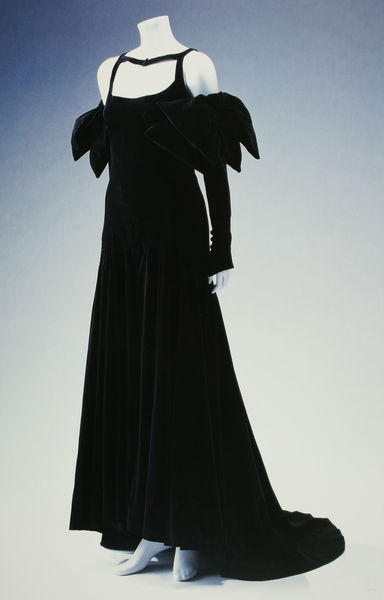
Titel: Abendkleid
Künstler: Jeanne Lanvin
Standort: Kyoto (Japan)
Institution: Kyoto Costume Institute
Schlagwörter: blau, flügel, hand, schatten, vogel, weiß, ausschnitt, kleid, schwarz, mode, falten, lang, samt, ärmel, saum, schleifen, dekollete, puffärmel, seide, schleppe, taille, füße, japan, abendkleid, fliessend, foto, fotografie, barfuss, puppe, zacken, trägerkleid, vorderansicht, dekolltee, museum, träger, feierlichkeit, kopflos, dekolte, bodenlang, lange ärmel, kyoto, dekopuppe